Interaction volume radius: 5 \u00c5
Interaction volume height: 10 \u00c5
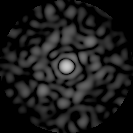
Disorder parameter: 0.8003